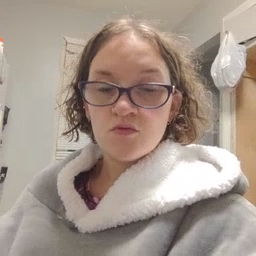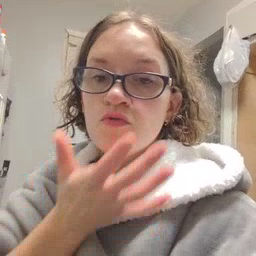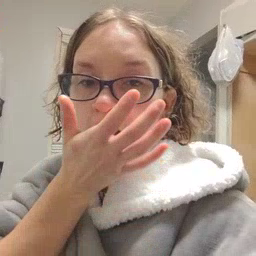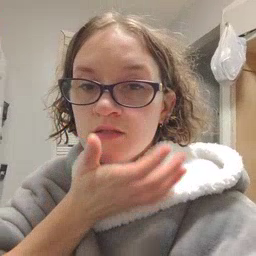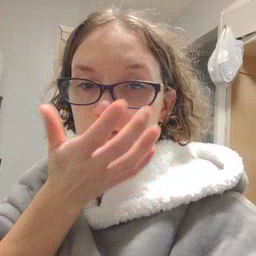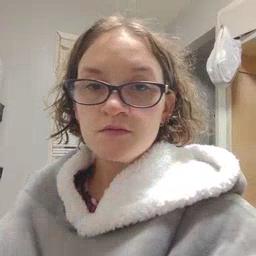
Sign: grass